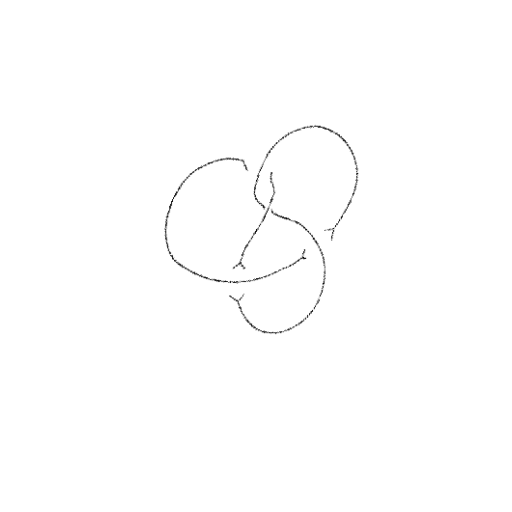
Crossing number: 4